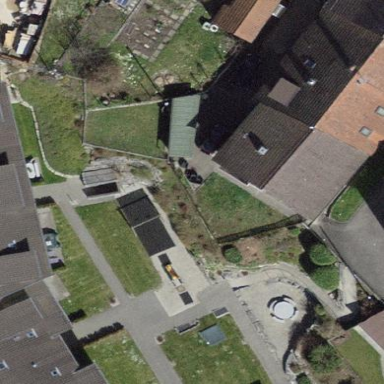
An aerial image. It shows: Building with tiled roof.